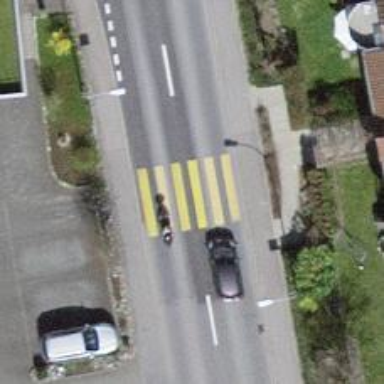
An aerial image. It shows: Uncontrolled zebra crossing with notable zebra markings.